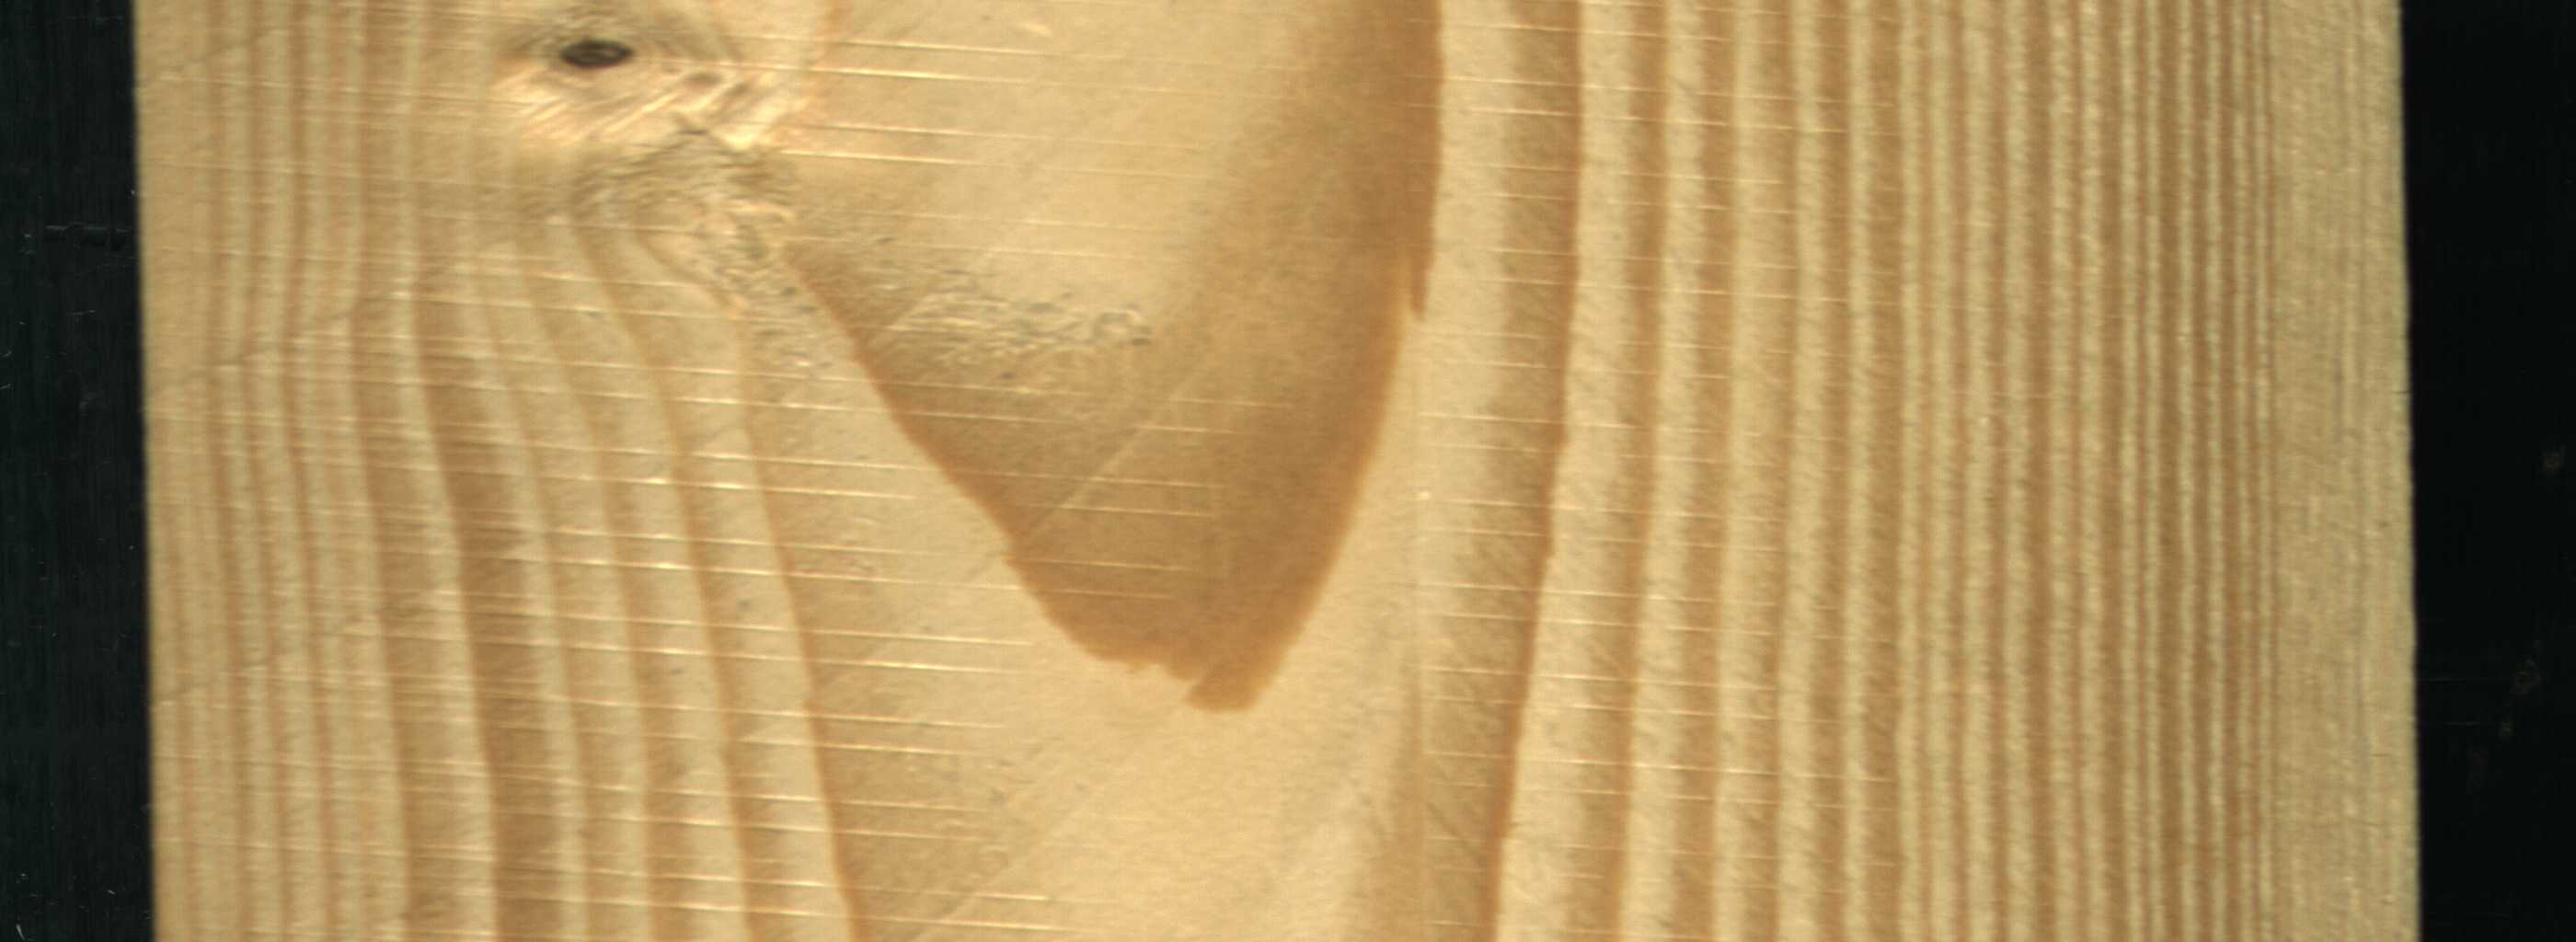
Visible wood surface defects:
Live_Knot